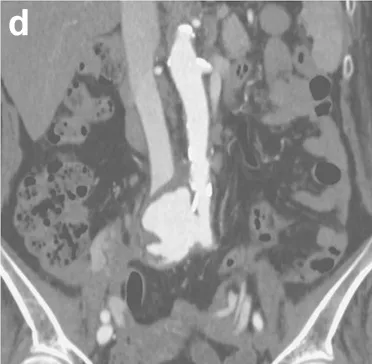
Contrast-enhanced CT imaging. C) Contrast-enhanced CT at the level of the CIA. The aneurysm and normal left CIA are visualized. Early venous filling of the left CIV and filling defect of the right CIV are recognized.
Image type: radiology (ct)